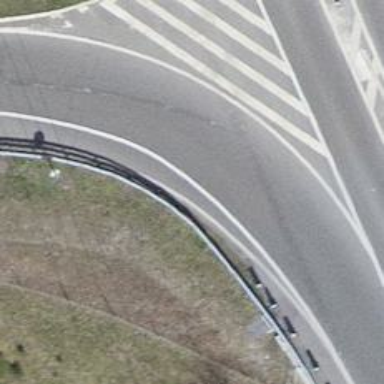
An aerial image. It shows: Asphalt motorway link.